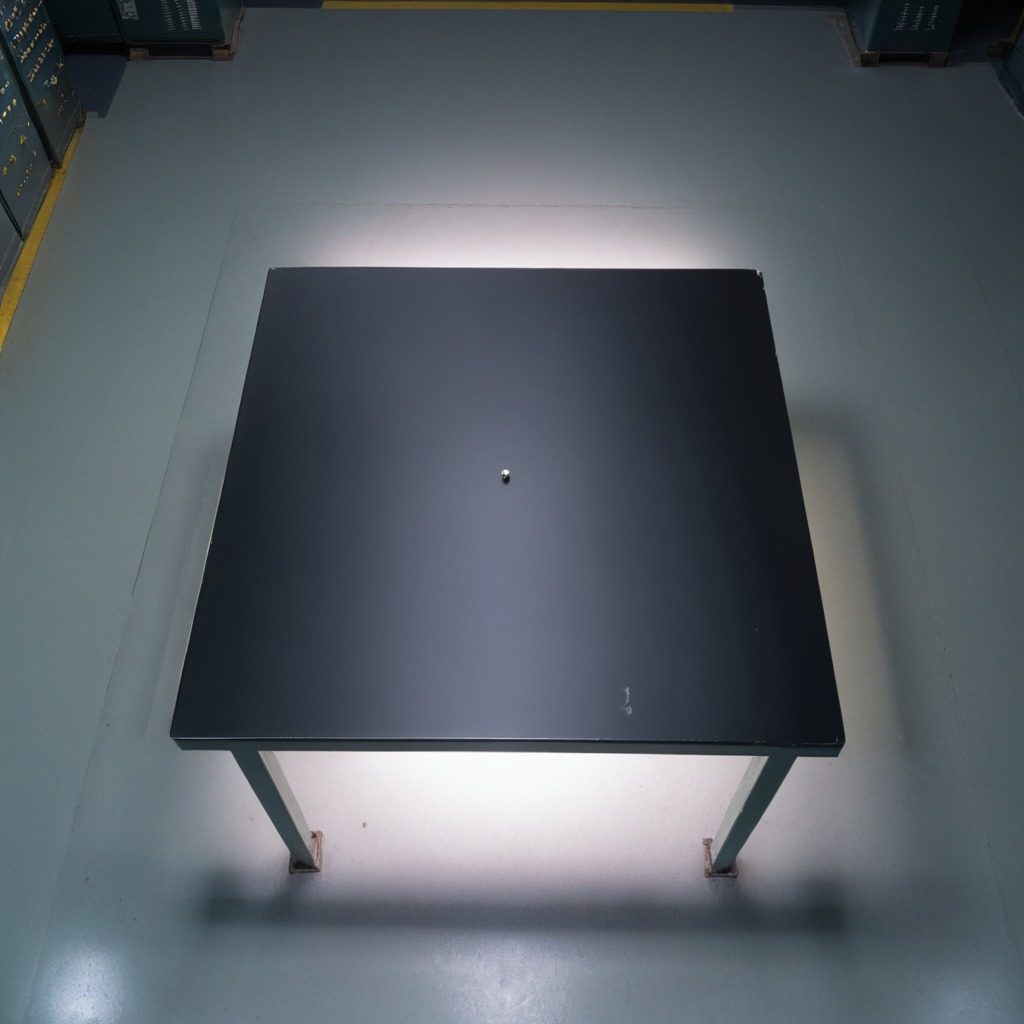
A metal screw is lying on the tabletop.